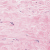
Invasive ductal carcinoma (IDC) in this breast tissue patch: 0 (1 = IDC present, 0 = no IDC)